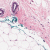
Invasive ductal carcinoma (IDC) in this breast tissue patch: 0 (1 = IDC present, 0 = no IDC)